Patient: sex M, age 50
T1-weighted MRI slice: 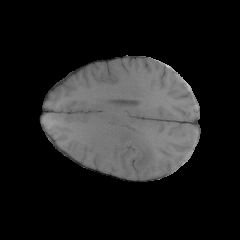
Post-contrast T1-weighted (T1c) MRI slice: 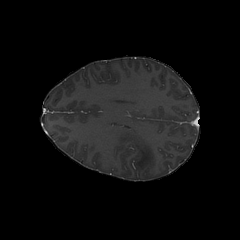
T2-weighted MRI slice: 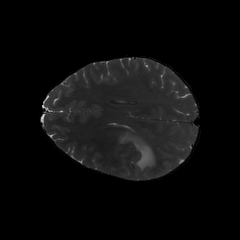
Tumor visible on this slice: yes
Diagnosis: Glioblastoma, IDH-wildtype
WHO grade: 4